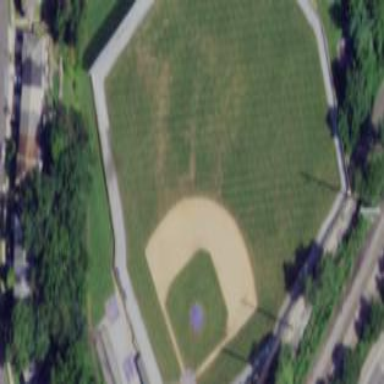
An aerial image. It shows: Baseball pitch for leisure land activities.